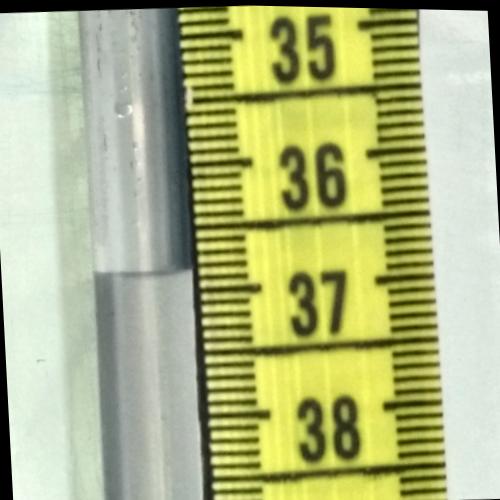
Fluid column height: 36.8 cm